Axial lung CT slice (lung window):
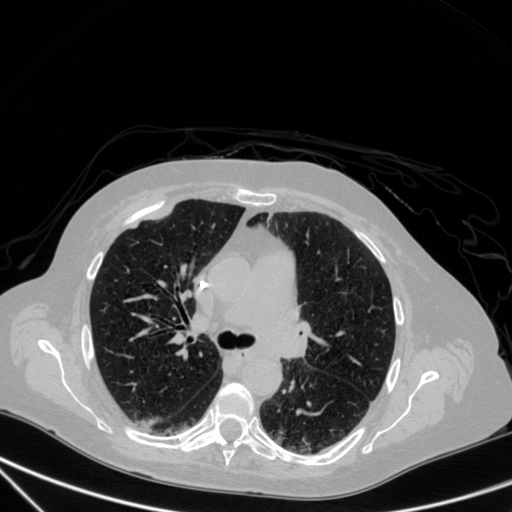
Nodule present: yes
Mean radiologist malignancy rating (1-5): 4